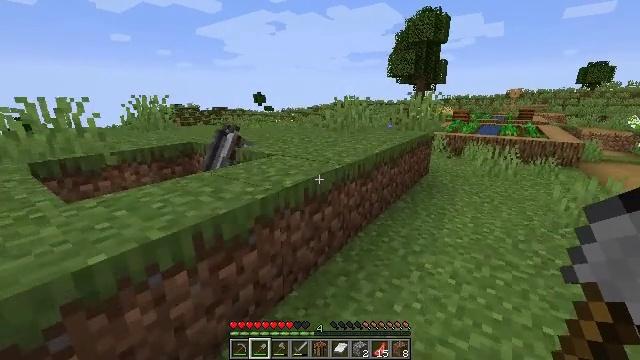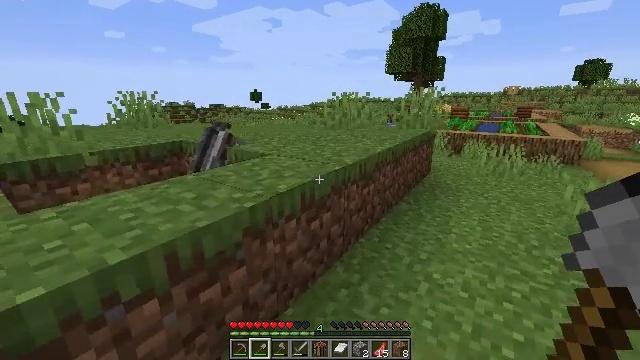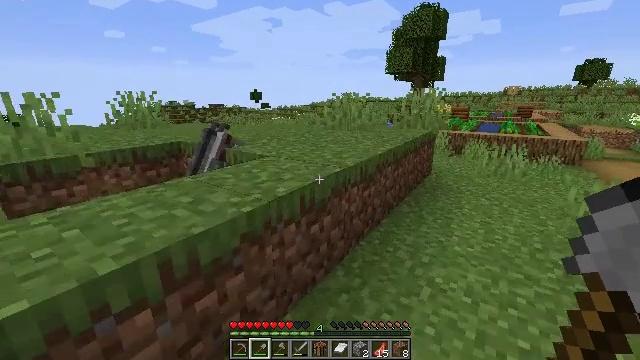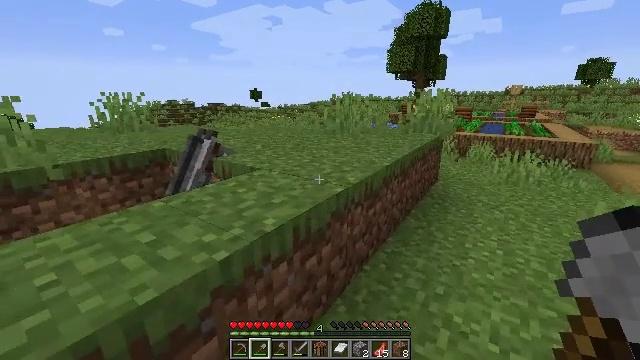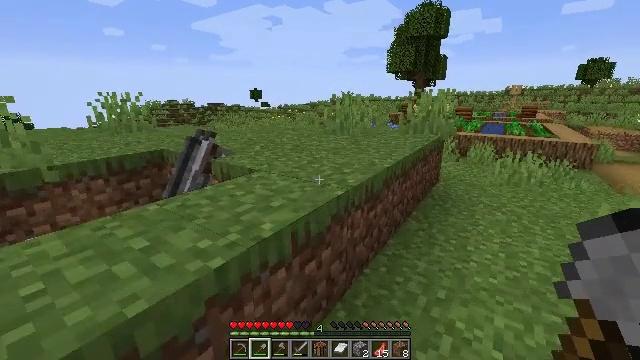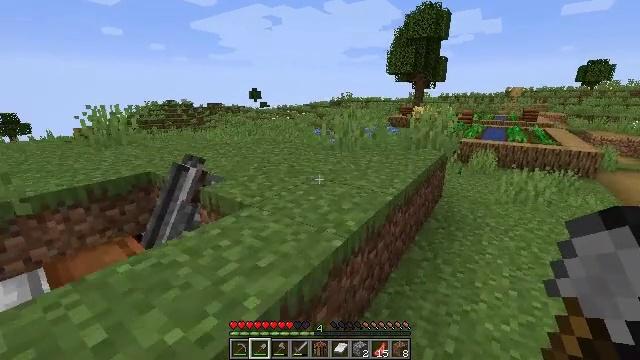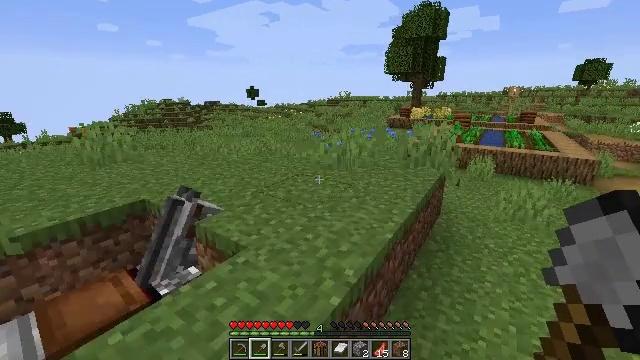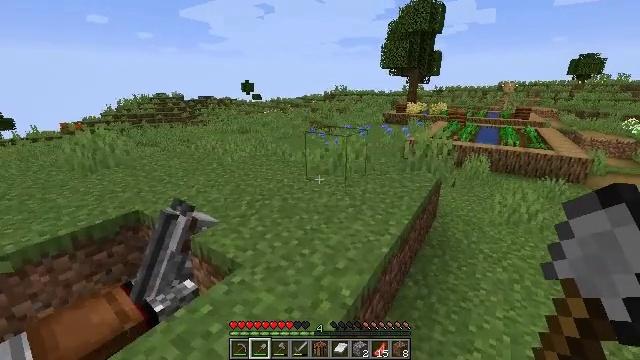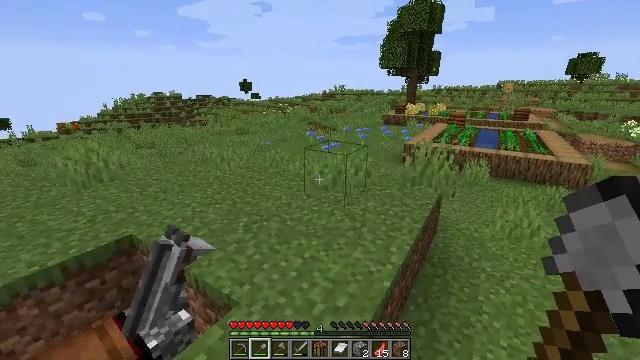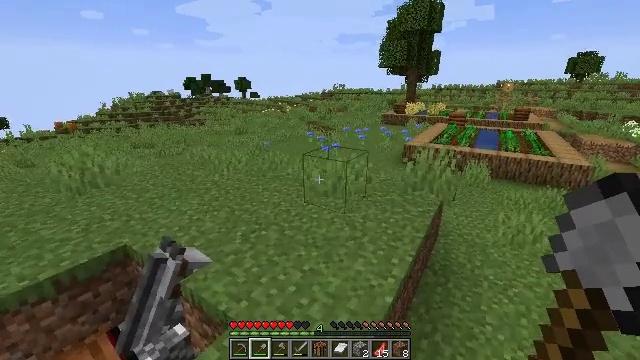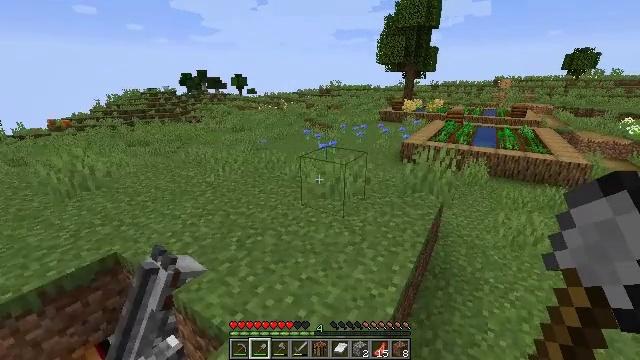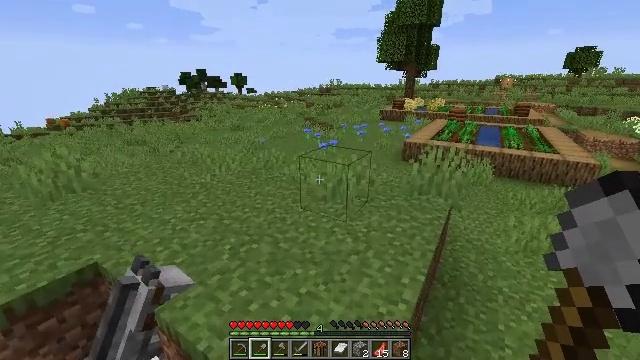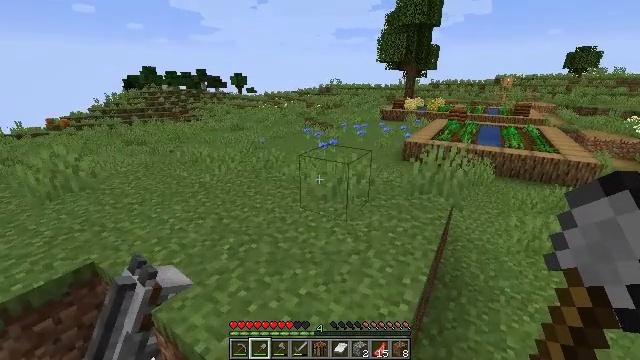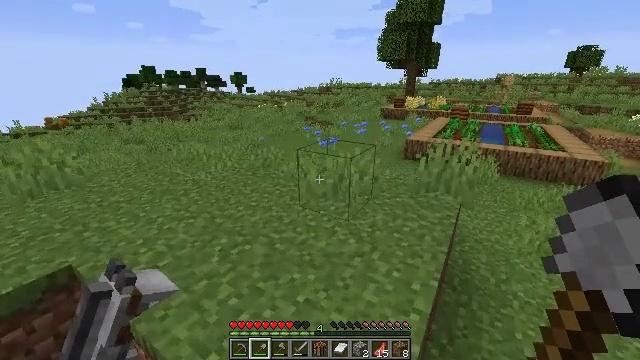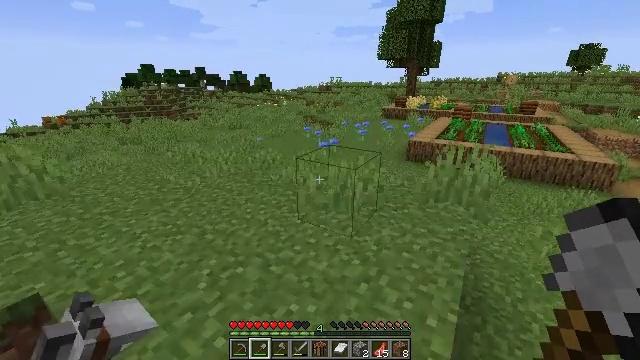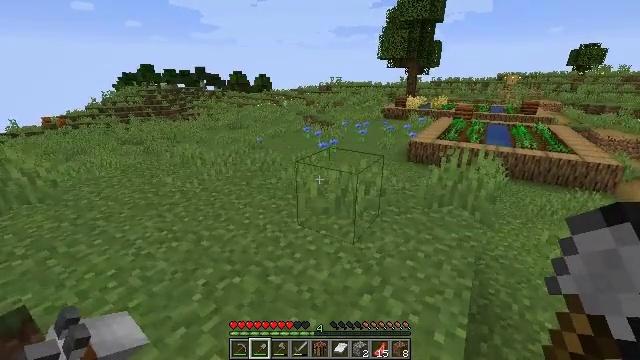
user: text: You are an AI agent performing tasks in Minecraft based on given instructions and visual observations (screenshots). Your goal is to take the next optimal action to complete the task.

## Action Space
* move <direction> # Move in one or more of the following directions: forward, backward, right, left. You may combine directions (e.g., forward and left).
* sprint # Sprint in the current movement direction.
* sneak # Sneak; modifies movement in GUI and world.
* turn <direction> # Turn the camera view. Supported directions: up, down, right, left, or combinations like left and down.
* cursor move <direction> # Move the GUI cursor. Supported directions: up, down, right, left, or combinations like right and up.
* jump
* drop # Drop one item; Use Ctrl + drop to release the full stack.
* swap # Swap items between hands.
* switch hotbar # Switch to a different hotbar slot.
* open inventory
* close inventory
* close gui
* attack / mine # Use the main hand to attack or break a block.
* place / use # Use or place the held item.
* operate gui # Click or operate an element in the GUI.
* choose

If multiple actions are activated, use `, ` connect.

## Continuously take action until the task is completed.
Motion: motion action
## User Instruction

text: Harvest the mature beetroots.
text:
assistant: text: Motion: move forward, attack / mine
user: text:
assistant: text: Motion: move forward, attack / mine
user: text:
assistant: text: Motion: move forward, attack / mine
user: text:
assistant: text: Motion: move forward, attack / mine
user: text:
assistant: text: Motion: move forward, attack / mine, jump
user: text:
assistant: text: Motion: move forward, attack / mine, jump
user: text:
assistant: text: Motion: move forward, turn down, attack / mine, jump
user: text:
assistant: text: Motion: move forward, attack / mine, jump
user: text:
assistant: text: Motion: move forward, attack / mine
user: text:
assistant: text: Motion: move forward, attack / mine
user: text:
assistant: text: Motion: move forward, attack / mine
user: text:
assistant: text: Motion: move forward, attack / mine
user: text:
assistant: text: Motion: move forward, attack / mine
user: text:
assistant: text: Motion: move forward, attack / mine
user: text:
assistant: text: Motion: move forward, attack / mine
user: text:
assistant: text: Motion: move forward, attack / mine
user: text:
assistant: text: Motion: move forward, attack / mine
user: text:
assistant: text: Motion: move forward, attack / mine
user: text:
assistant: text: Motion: move forward, attack / mine
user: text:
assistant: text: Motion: move forward, attack / mine
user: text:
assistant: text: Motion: attack / mine
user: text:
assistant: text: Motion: attack / mine
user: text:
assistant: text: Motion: attack / mine, close inventory
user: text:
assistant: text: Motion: operate gui, close inventory
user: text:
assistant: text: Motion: operate gui, close inventory
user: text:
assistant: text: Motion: operate gui, open gui
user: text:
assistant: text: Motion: operate gui
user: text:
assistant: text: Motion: operate gui
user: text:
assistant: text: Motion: cursor move right, operate gui
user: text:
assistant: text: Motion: operate gui